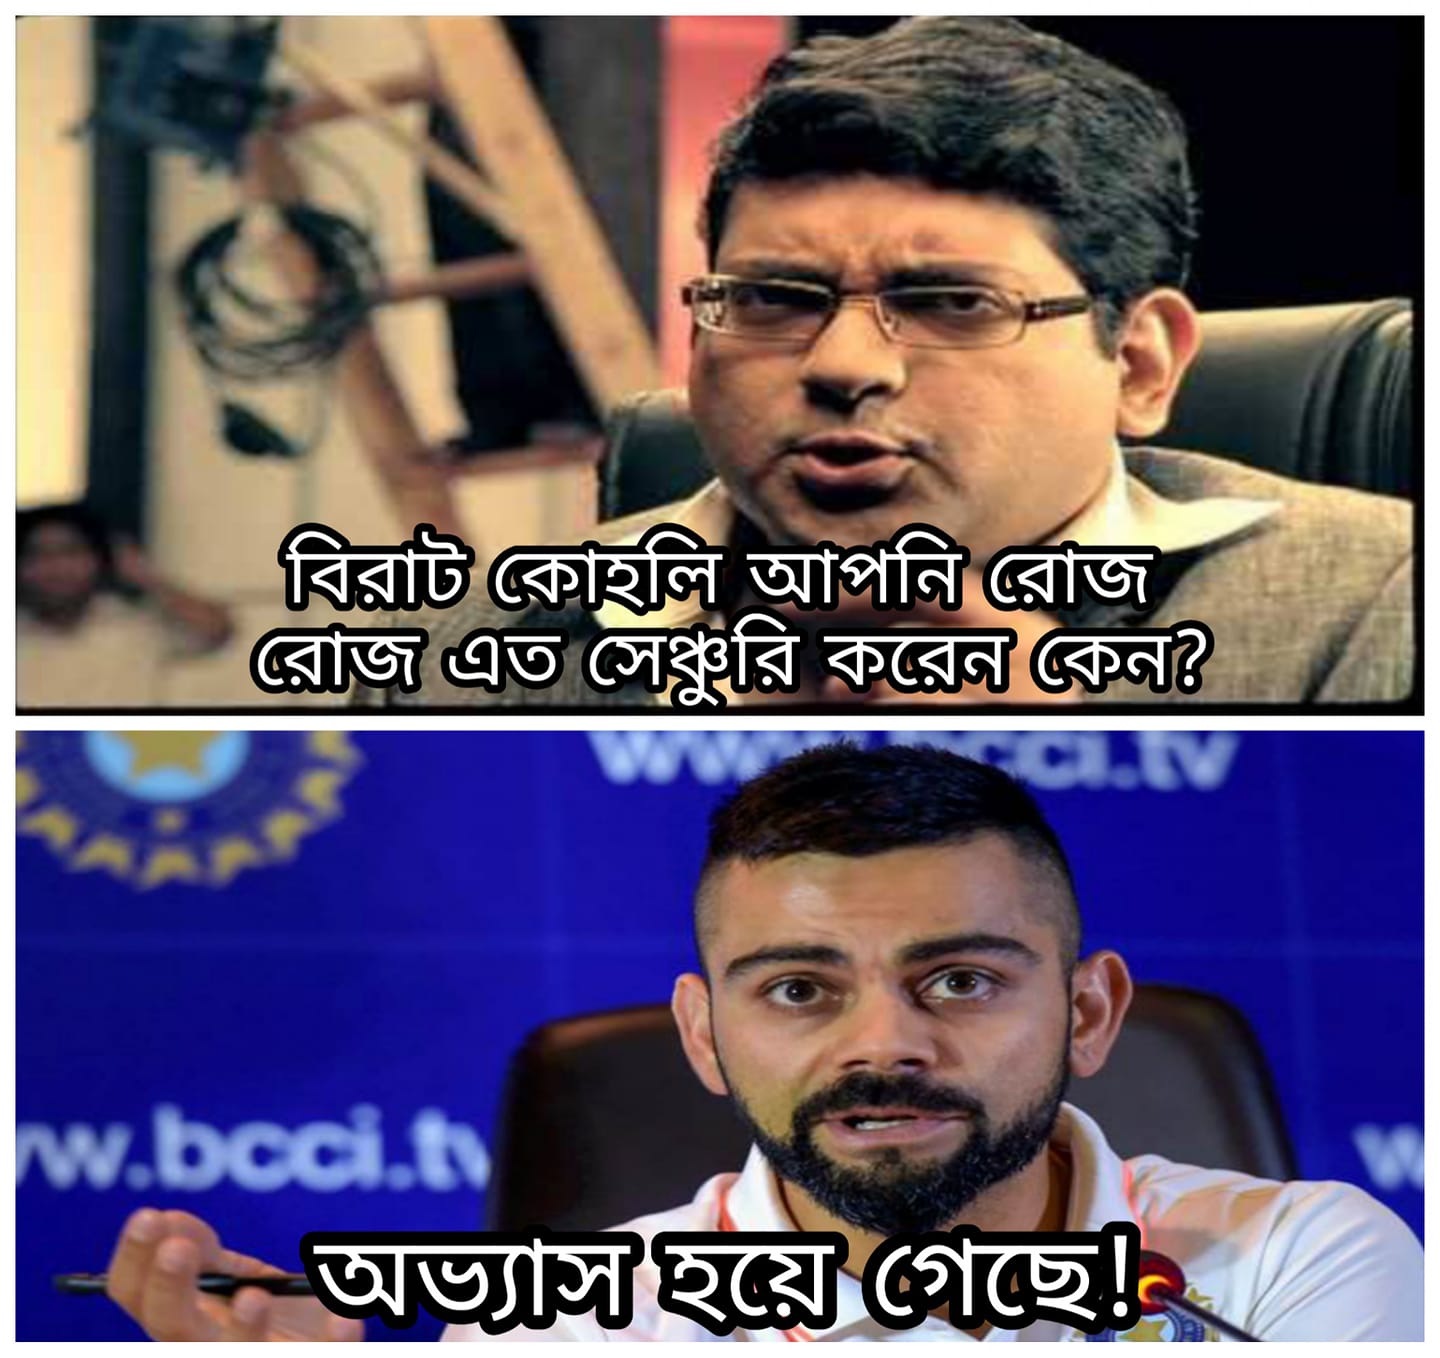
Caption: বিরাট কোহলি আপনি রোজ রোজ এত সেঞ্চুরী করেন কেন ?    অভ্যাস হয়ে গেছে !
Label: non-hate